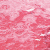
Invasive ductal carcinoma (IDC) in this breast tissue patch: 0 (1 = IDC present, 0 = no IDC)